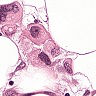
Metastatic tissue present: yes